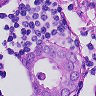
Metastatic tissue present: yes